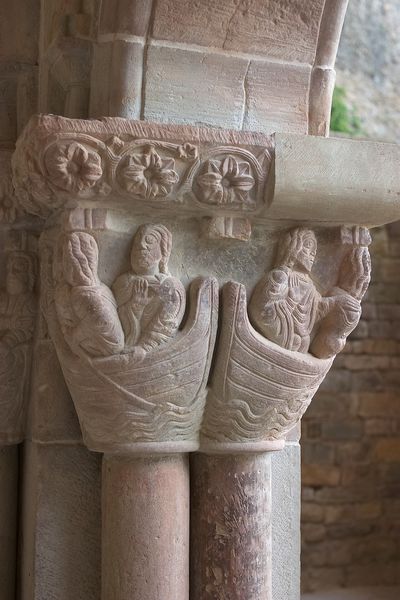
Titel: San Juan de la Pena, Aragón
Standort: Huesca, S. Juan de la Pena (EU - E - Aragonien)
Schlagwörter: menschen, blumen, säule, säulen, gebäude, rot, wand, architektur, stein, innenraum, kirche, boot, boote, ruder, skulptur, relief, spanien, wellen, bogen, figuren, detail, ruderboot, torbogen, dom, kapitell, romanik, rötlich, sakral, rettung, menschem, gewände, see genezareth, wellen blumen